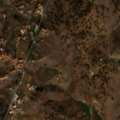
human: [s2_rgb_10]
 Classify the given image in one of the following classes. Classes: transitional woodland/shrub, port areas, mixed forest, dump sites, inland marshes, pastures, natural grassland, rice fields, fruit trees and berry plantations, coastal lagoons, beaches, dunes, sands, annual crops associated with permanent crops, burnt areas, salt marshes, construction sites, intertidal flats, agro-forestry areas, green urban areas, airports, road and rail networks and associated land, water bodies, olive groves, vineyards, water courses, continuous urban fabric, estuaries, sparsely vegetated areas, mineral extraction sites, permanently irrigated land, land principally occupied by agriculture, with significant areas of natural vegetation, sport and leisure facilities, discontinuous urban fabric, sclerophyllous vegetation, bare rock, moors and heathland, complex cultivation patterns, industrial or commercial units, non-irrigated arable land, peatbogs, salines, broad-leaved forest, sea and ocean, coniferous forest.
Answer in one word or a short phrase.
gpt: non-irrigated arable land, pastures, complex cultivation patterns, land principally occupied by agriculture, with significant areas of natural vegetation, agro-forestry areas, transitional woodland/shrub